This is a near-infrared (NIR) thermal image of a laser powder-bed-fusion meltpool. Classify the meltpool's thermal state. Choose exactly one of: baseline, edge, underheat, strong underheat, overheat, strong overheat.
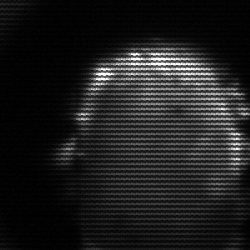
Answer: baseline